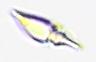
Label: Oxyphysis